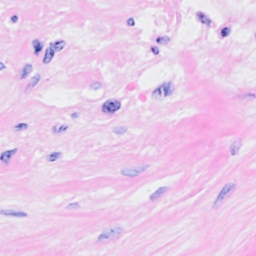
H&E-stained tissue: Breast